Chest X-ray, PA view. Patient: 46 years old, sex F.
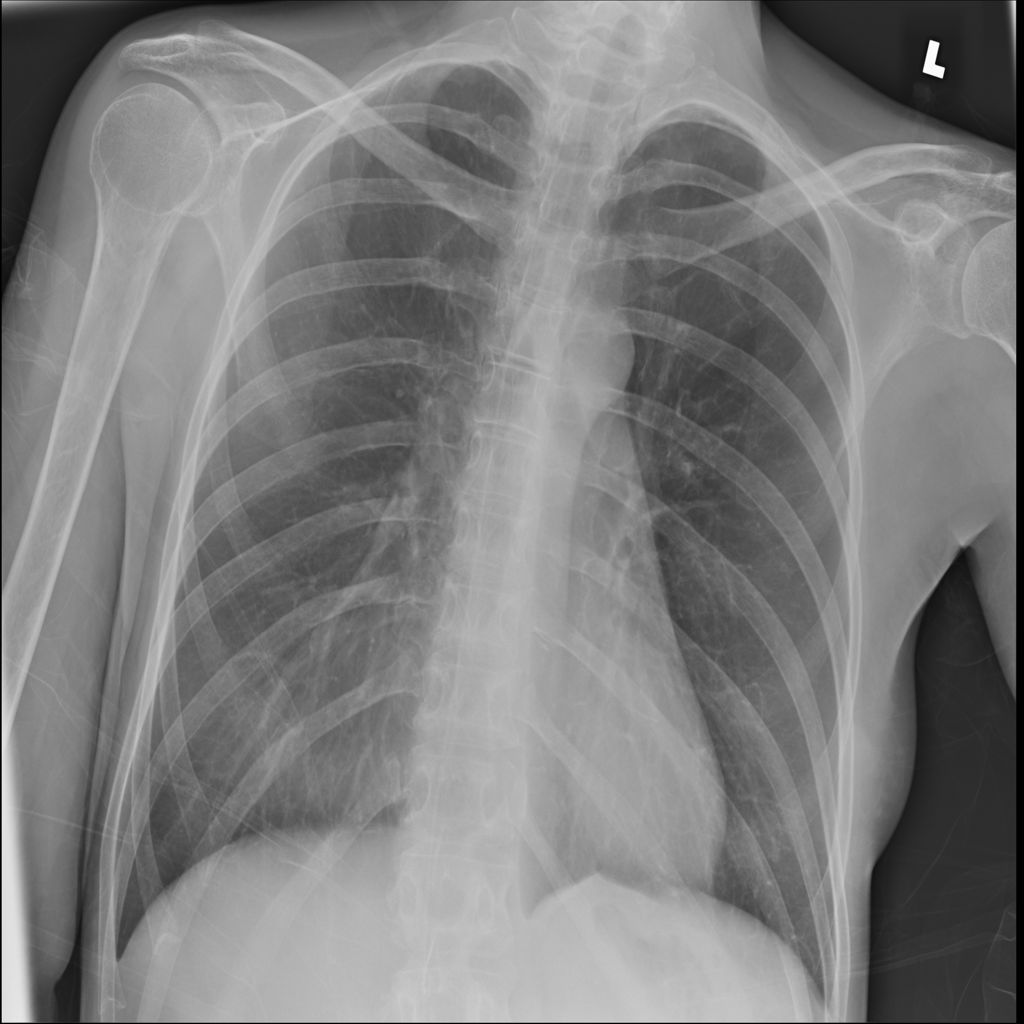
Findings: No Finding